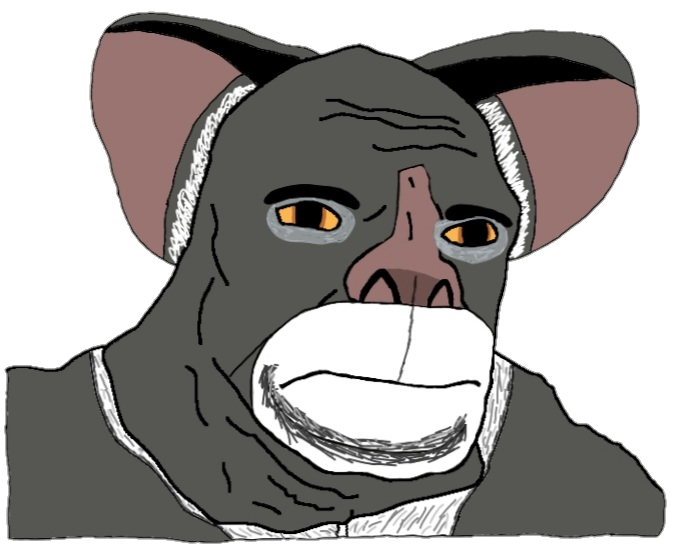
Label: 5_Craig